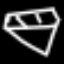
Label: diamond